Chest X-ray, AP view. Patient: 28 years old, sex F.
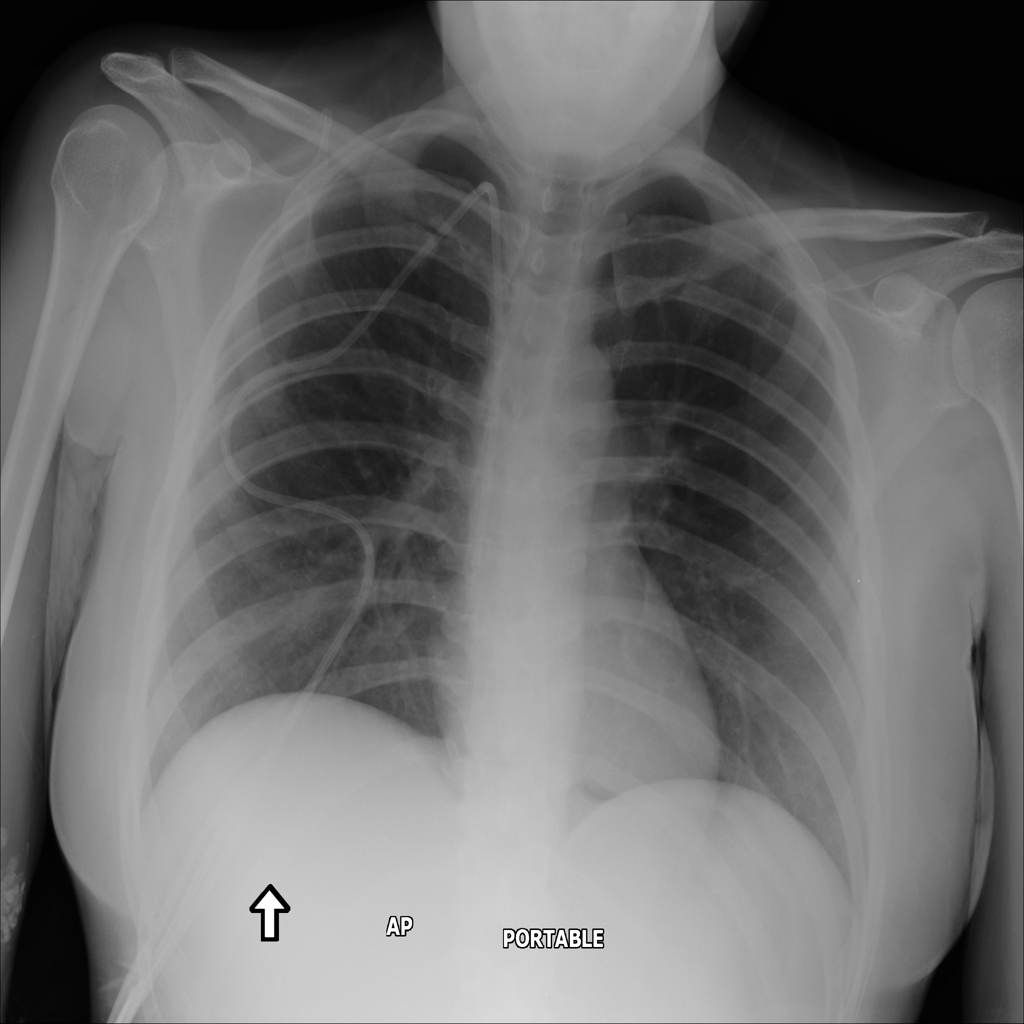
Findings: No Finding